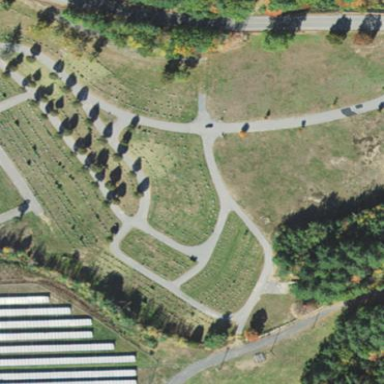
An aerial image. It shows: Cemetery with historic significance.